Current action and preconditions to check: trajectory_clear

Your task: For each precondition in the list above, predict whether it will hold at this action.

Consider the current scene as observed from the mobile robot's camera, and analyze the predicted future states of all dynamic agents (e.g., people, animals, vehicles, or any moving entities) within the NEXT SECOND.

IMPORTANT: Only answer "very likely" if you are absolutely certain—based on strong, clear evidence—that a dynamic agent will violate the precondition in the predicted future state. Do NOT answer "very likely" for unlikely, ambiguous, or low-probability risks.

Ask yourself for each precondition: Is there a high probability, with clear and convincing evidence, that the predicted future states of any dynamic agent will interfere with the predicted future state of the currently executing action within the NEXT SECOND, causing that precondition to fail?

Assess the risk level based on these predictions. Use "likely" or "very likely" if motions create a clear risk of interference.

Use "neutral" or "improbable" if agents are nearby but their predicted paths are clearly diverging or non-conflicting.

Failure Risk Categories: "very improbable", "improbable", "neutral", "likely", "very likely"

Answer Format: Output ONLY the probability_of_failure value from these categories: "very improbable", "improbable", "neutral", "likely", "very likely"

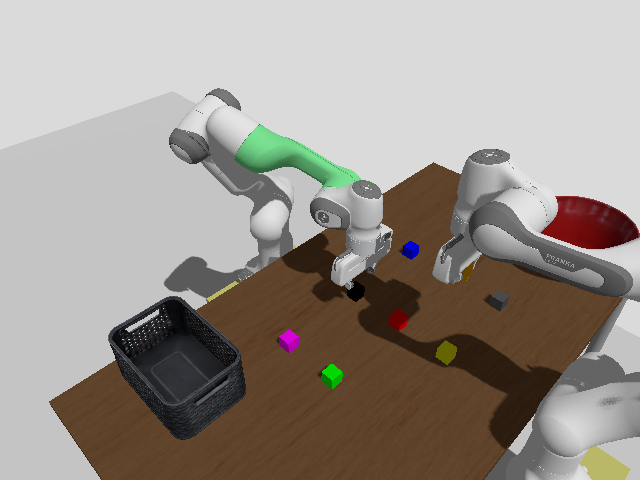

Answer: very improbable